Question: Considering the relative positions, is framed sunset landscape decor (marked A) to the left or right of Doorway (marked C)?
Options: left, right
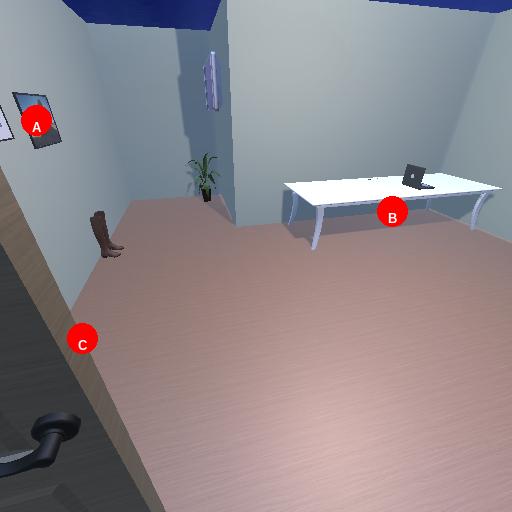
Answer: left